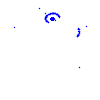
Particle: pion